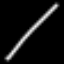
Label: line